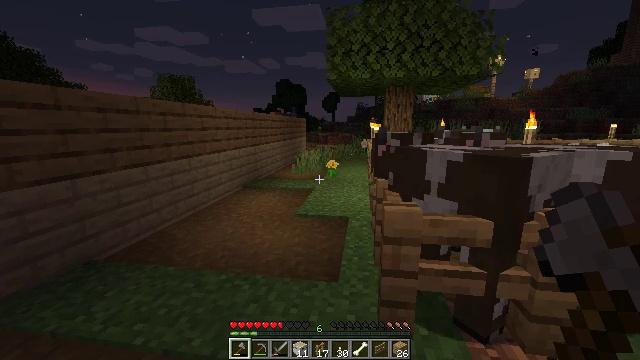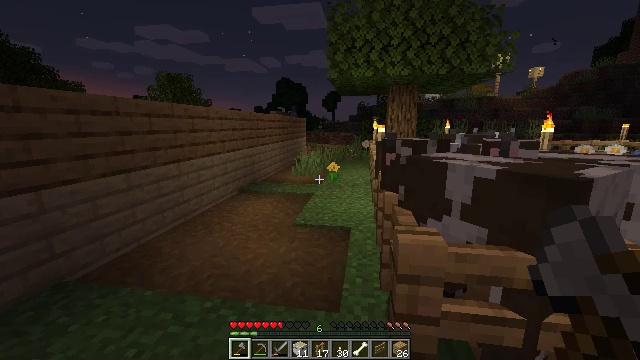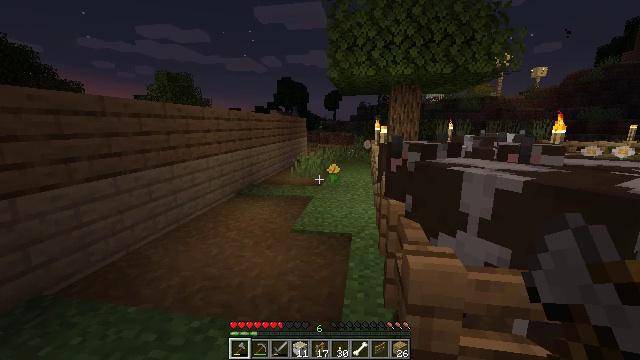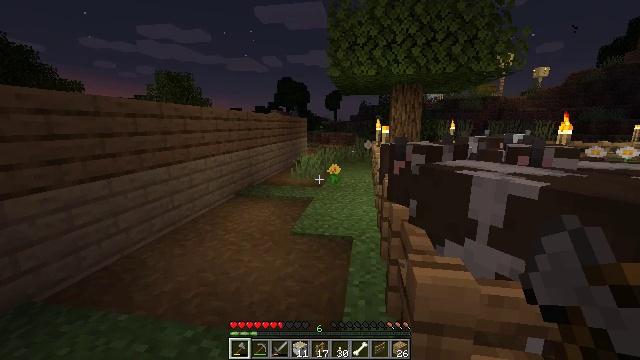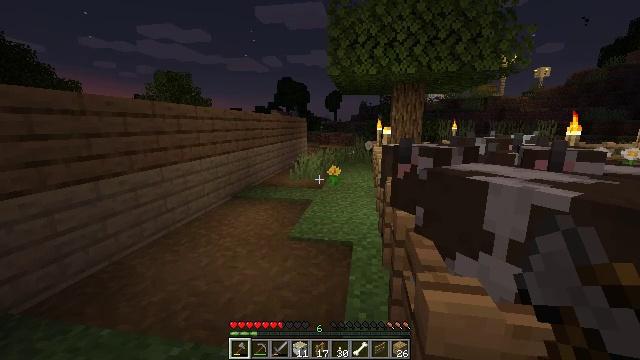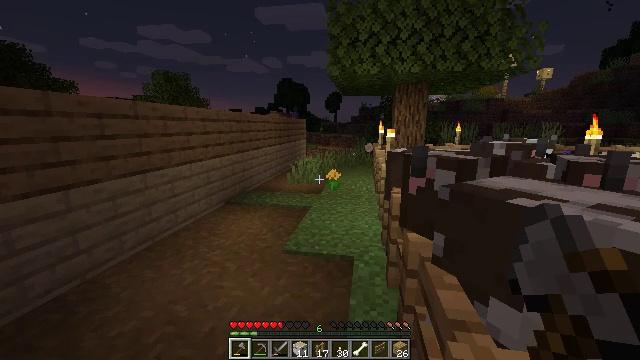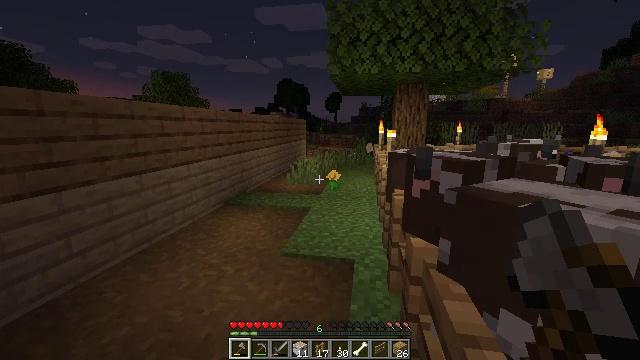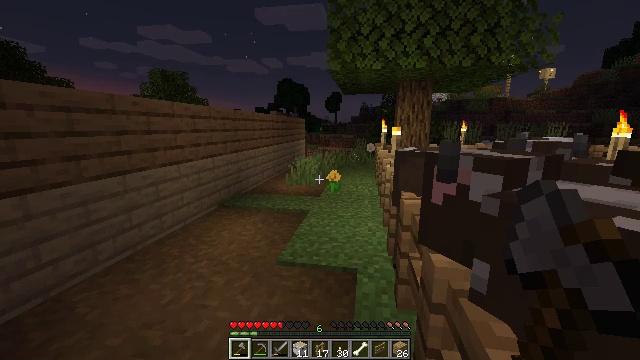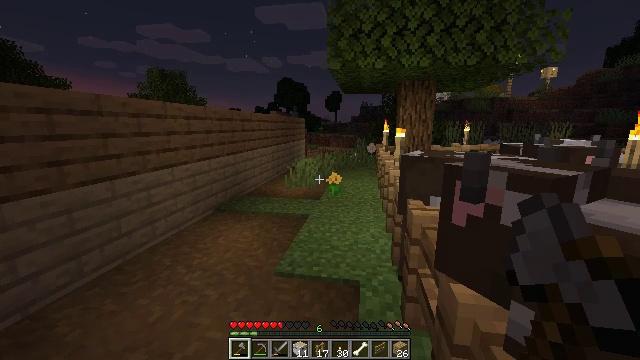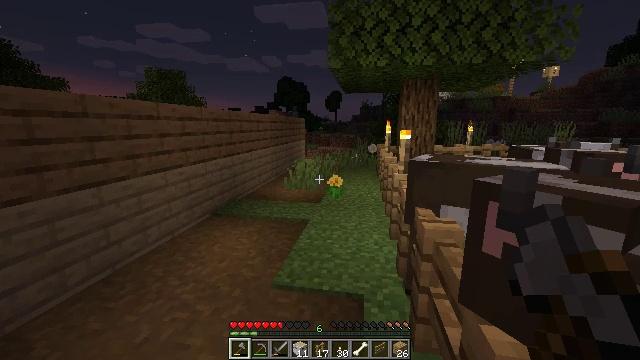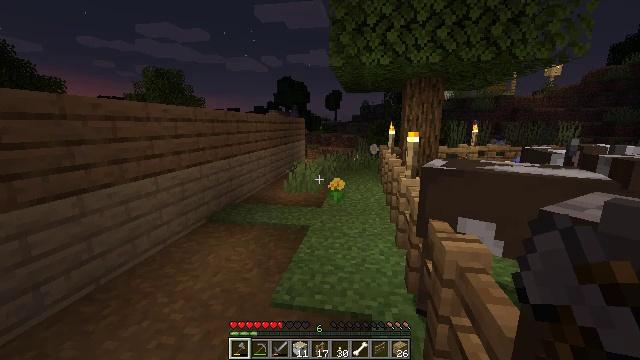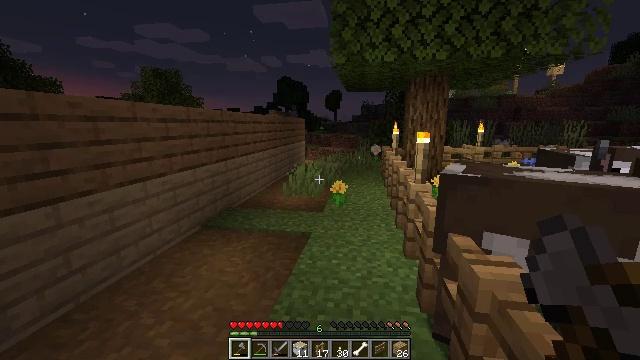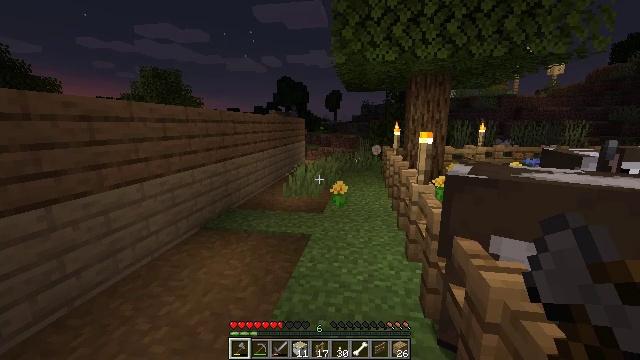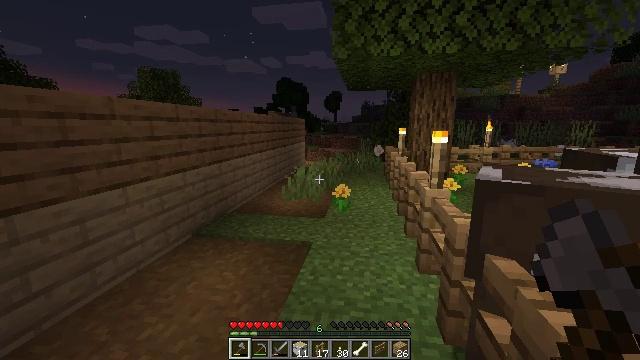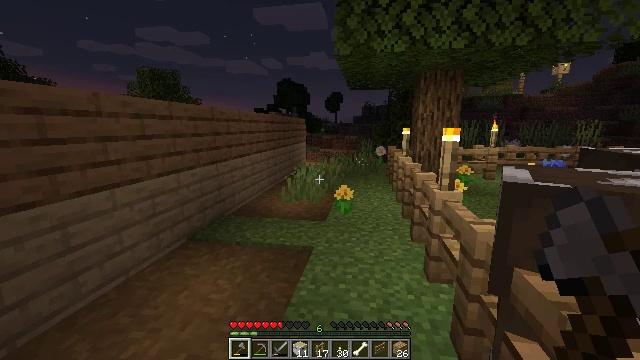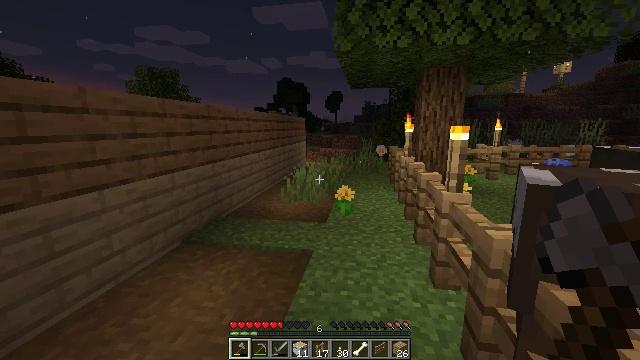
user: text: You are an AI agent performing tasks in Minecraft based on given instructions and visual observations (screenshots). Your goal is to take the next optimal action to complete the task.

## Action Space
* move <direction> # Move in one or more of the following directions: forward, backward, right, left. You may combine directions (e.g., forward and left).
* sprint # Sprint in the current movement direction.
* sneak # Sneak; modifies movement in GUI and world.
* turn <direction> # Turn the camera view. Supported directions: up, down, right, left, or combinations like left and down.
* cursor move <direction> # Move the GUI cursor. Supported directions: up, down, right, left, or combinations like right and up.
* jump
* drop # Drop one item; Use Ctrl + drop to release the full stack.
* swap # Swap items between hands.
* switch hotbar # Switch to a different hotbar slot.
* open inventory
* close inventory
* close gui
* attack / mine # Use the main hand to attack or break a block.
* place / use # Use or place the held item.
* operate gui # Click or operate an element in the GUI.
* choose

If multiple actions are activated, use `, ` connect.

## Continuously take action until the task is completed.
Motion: motion action
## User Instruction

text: Use the crafting table and materials to craft a gray bed.
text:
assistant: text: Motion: move forward, sprint
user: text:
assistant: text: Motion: move forward, sprint
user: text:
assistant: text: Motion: move forward, sprint
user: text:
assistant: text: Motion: move forward, sprint
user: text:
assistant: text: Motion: move forward, sprint
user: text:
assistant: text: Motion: move forward, sprint
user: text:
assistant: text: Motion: move forward, sprint
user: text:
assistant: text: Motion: move forward, sprint
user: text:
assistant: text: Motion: move forward, sprint
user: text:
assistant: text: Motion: move forward, sprint
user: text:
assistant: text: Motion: move forward, sprint
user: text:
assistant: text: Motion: move forward, sprint
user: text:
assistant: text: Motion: move forward, sprint
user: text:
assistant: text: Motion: move forward, sprint
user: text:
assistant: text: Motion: move forward, sprint
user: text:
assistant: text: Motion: move forward, sprint
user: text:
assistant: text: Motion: move forward, sprint
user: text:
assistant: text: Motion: move forward, sprint
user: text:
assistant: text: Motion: move forward, sprint
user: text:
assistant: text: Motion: move forward, sprint
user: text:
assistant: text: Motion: move forward, sprint
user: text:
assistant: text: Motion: move forward, sprint
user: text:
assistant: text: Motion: move forward, sprint
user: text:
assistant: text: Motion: move forward, sprint
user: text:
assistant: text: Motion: move forward, sprint
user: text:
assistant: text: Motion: move forward, sprint
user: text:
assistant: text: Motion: move forward, sprint
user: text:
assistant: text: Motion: move forward, sprint
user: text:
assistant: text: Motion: move forward, sprint
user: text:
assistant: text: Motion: move forward, sprint